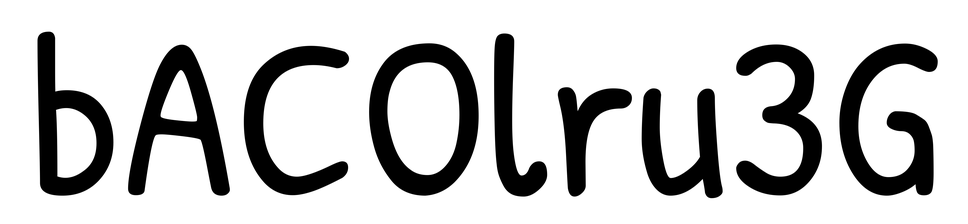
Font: PatrickHand-Regular